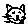
Label: cat